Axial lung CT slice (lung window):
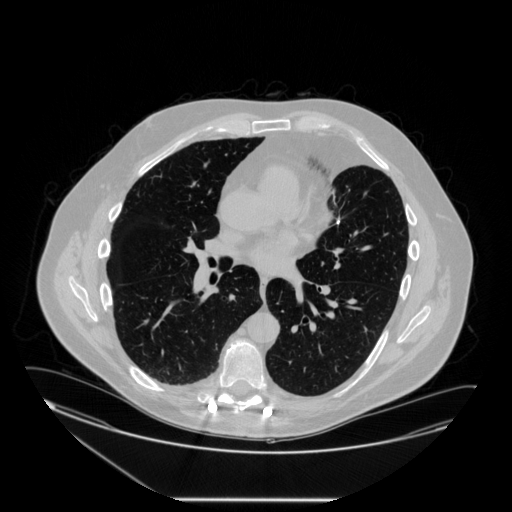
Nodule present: no